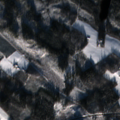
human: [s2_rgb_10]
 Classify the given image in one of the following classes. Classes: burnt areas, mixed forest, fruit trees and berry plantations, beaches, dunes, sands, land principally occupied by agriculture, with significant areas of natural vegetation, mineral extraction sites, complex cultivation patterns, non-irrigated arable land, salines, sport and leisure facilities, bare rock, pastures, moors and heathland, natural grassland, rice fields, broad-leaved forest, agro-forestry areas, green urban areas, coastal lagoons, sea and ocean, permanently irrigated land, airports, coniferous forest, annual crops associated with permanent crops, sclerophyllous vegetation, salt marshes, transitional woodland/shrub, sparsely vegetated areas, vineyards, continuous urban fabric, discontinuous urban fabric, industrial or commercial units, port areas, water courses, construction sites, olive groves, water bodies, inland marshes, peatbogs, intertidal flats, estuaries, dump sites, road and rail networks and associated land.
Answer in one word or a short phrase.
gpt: non-irrigated arable land, coniferous forest, mixed forest, transitional woodland/shrub